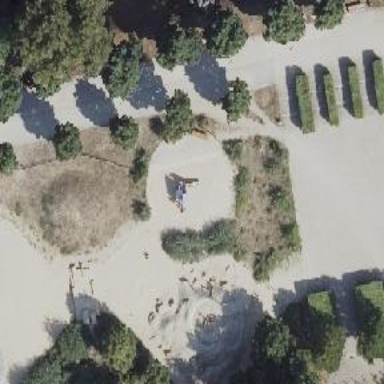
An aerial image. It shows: Playground featuring climbing pole.